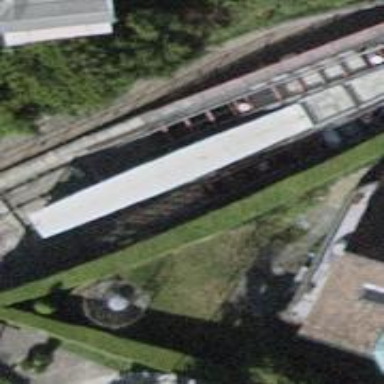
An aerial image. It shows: Funicular station at railway halt.